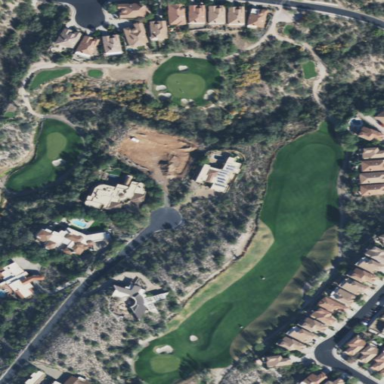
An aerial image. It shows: Rough area in golf course.